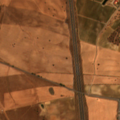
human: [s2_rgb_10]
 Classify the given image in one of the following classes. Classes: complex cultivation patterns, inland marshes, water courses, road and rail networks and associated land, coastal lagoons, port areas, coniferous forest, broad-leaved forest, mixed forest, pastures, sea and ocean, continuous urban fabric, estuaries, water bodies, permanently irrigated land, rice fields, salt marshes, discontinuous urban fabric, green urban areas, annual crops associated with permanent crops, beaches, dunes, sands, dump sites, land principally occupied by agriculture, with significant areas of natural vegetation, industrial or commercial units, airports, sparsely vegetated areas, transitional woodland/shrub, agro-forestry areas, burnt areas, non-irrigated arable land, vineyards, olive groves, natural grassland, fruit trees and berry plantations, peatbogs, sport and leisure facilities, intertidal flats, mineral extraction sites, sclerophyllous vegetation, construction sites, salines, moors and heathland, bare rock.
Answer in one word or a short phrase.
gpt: non-irrigated arable land, olive groves